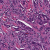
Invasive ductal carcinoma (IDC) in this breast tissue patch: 1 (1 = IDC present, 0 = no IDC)